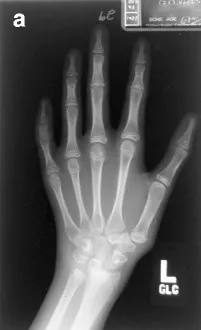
A; Radiograph of the left hand for bone age: The distal phalanx of each digit is small and narrow. Shortening of the middle phalanx of digits 2 and 5. Slender metacarpals 4 and 5 and short 5th metacarpal. The margins of the carpal bones are more angular than smooth.
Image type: radiology (x_ray)